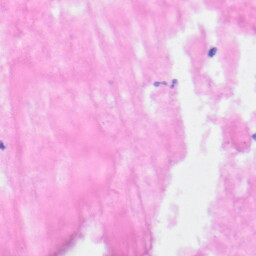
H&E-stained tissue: Kidney